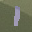
Label: 1